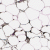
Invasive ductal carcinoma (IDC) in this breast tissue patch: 0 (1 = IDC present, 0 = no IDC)